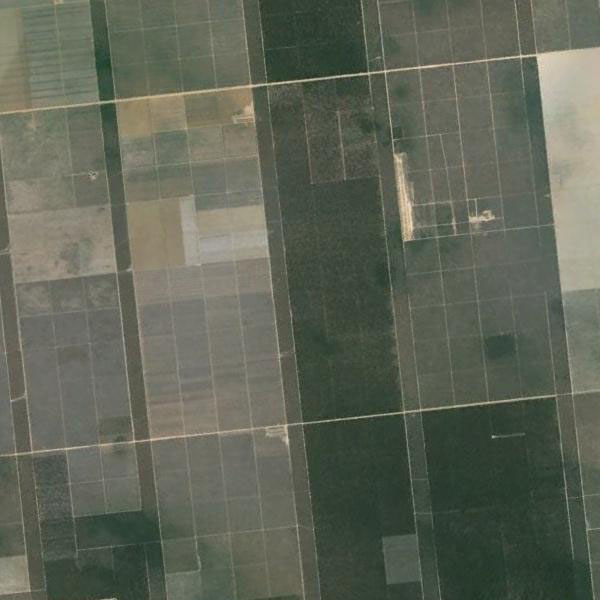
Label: Farmland